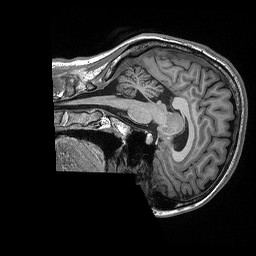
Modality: T1w
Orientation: sagittal
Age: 32
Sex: female
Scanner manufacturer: siemens
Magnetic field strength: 3 T
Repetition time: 2.3 s
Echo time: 0.00298 s